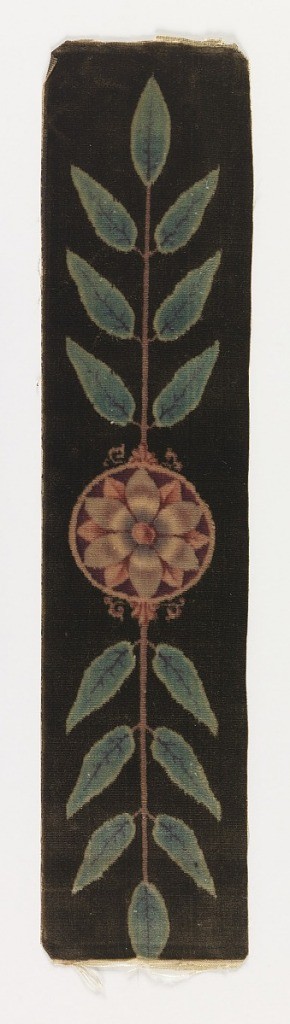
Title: Fragment
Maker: Gaspard Grégoire, French, 1751–1846
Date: late 18th–early 19th century
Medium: silk Technique: warp-printed cut velvet
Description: Narrow vertical rectangle with a red and brown central rosette and narrow stems of green laurel leaves on a black ground.